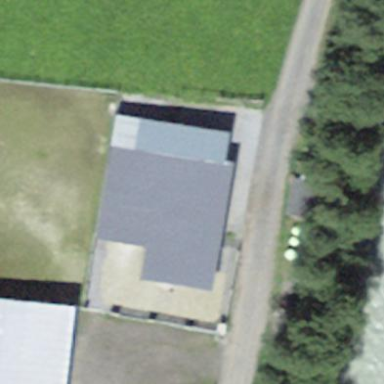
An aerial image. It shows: Stable building.